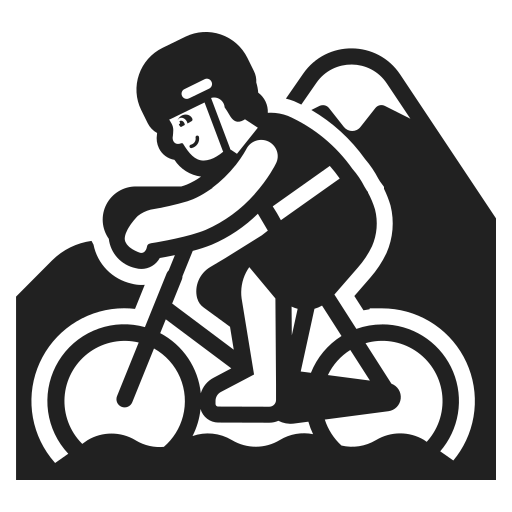
man mountain biking high contrast default